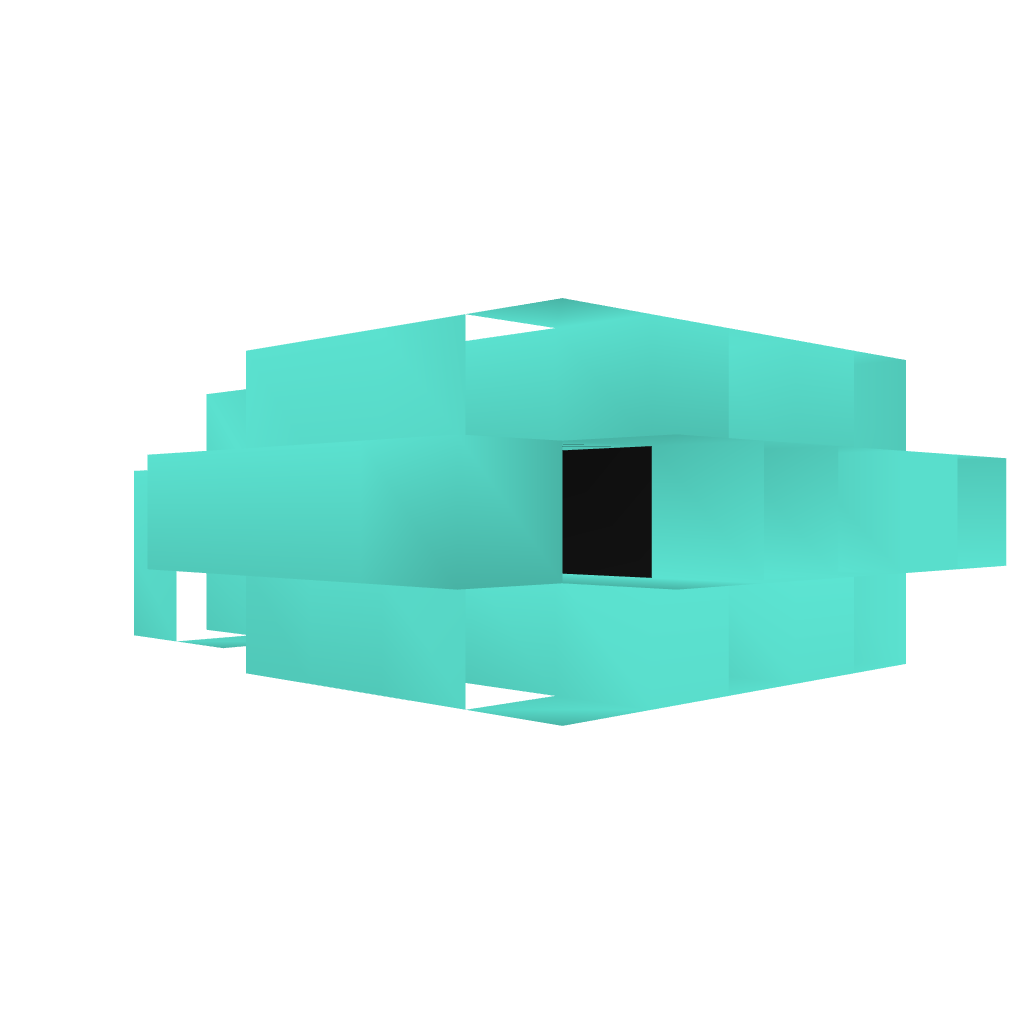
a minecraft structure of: DiamondOre Generator